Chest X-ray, AP view. Patient: 32 years old, sex M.
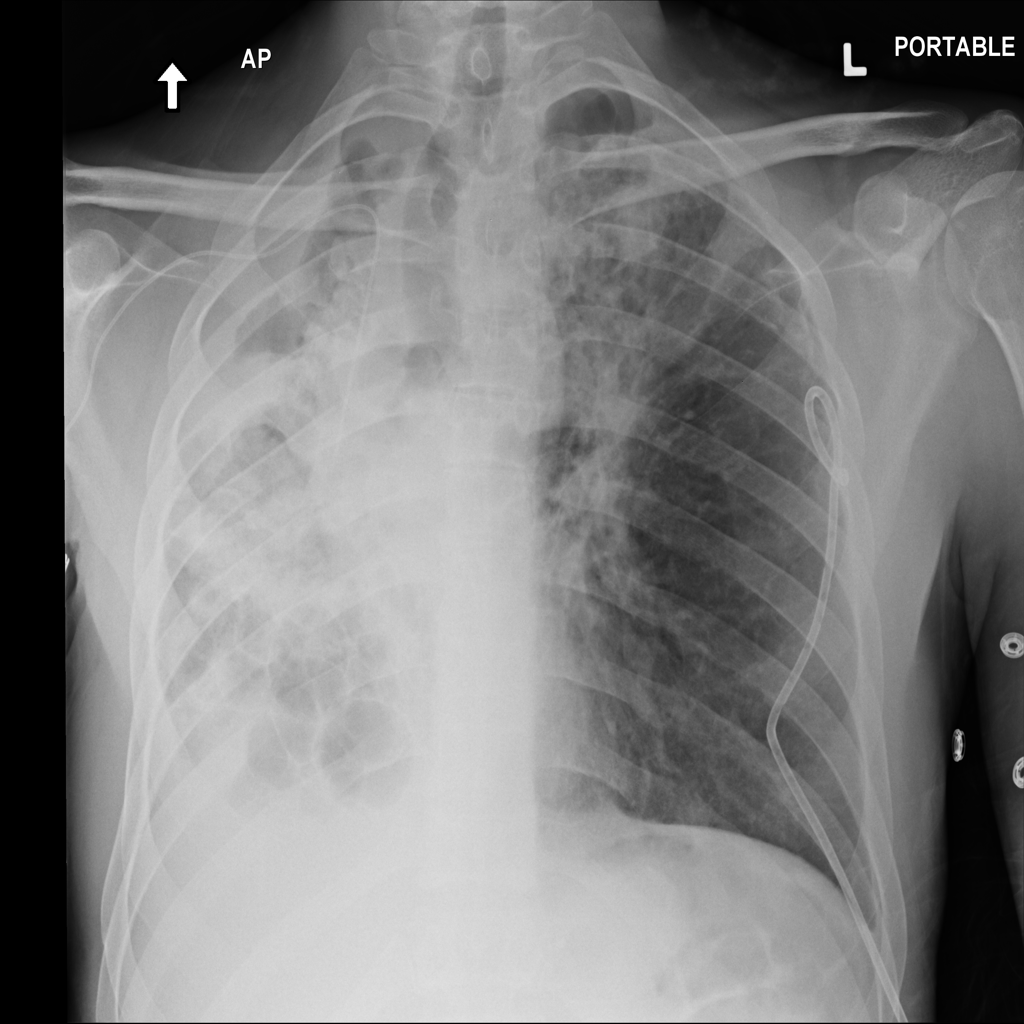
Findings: Atelectasis, Effusion, Infiltration, Pneumothorax